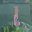
Label: 1